Field crop: tomato
Growth stage: 2
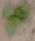
Species: solanum